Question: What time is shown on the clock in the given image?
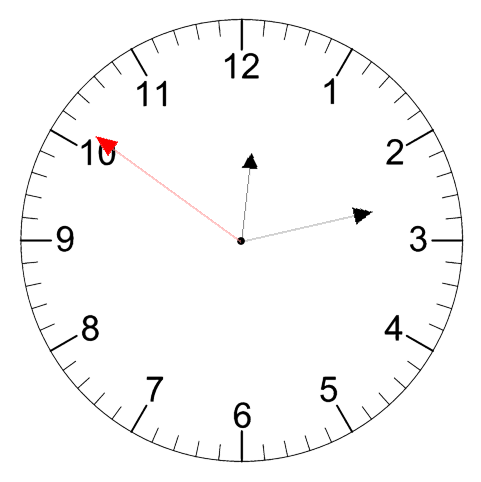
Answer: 12:12:51